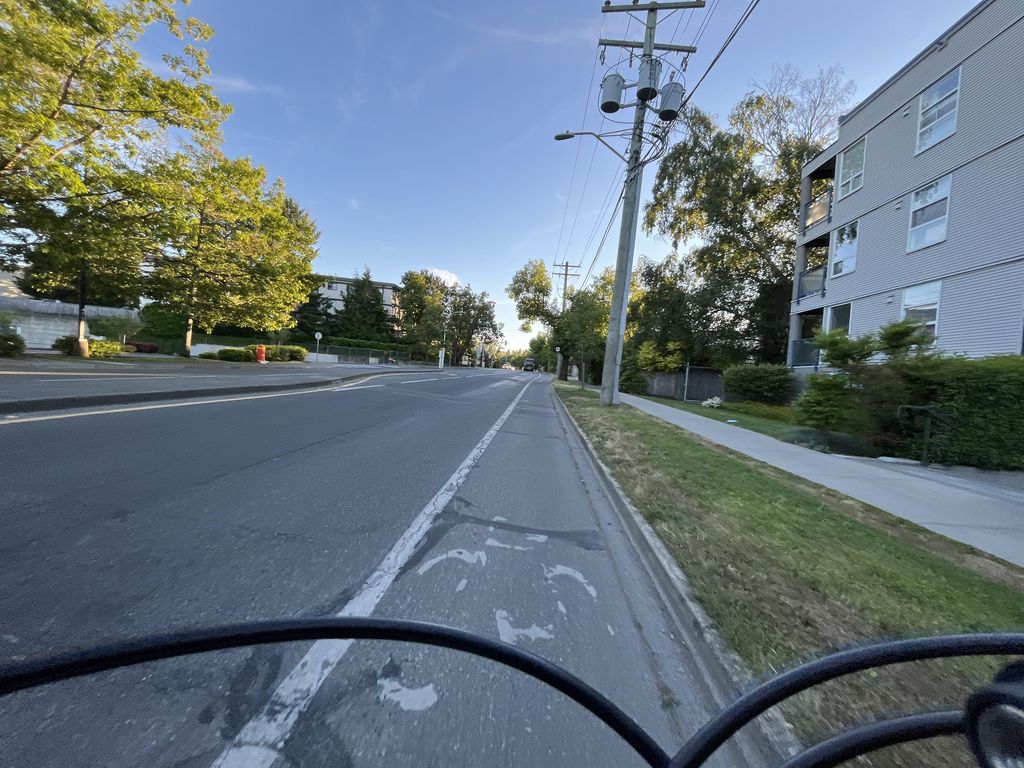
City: victoria